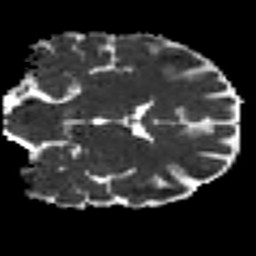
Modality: MD
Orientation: coronal
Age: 41
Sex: male
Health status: ill
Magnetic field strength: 3 T
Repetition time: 8.4 s
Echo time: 0.0926 s